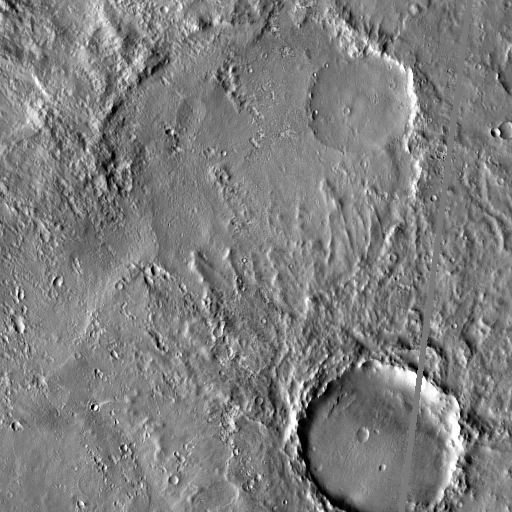
Crater classes present: Background, Other, Layered, Buried, Secondary